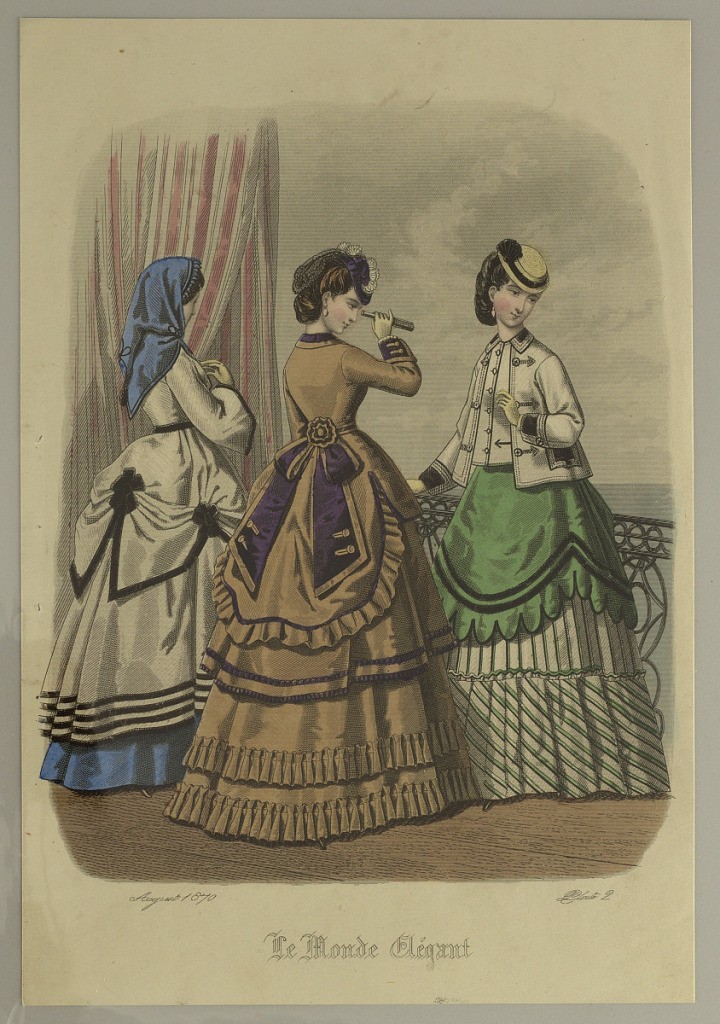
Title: Fashion Plate from Le Monde Elégant
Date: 1870
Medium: Wood engraving, brush and watercolor on paper
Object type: Print
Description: Three women standing on a balcony. Left one in blue and gray; center one in brown dress with purple trim; right one in green and white. Title and date below.